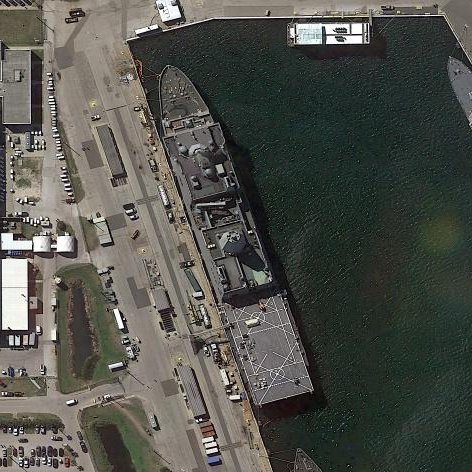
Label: combat